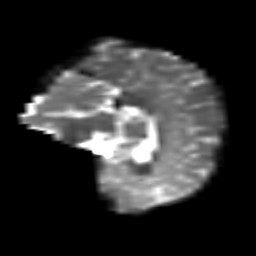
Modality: T2w
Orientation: sagittal
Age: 18
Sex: female
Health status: healthy
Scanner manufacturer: siemens
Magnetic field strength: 3 T
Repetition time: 8.6 s
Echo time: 0.095 s